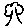
Label: tree